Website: lowes
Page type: billing-address
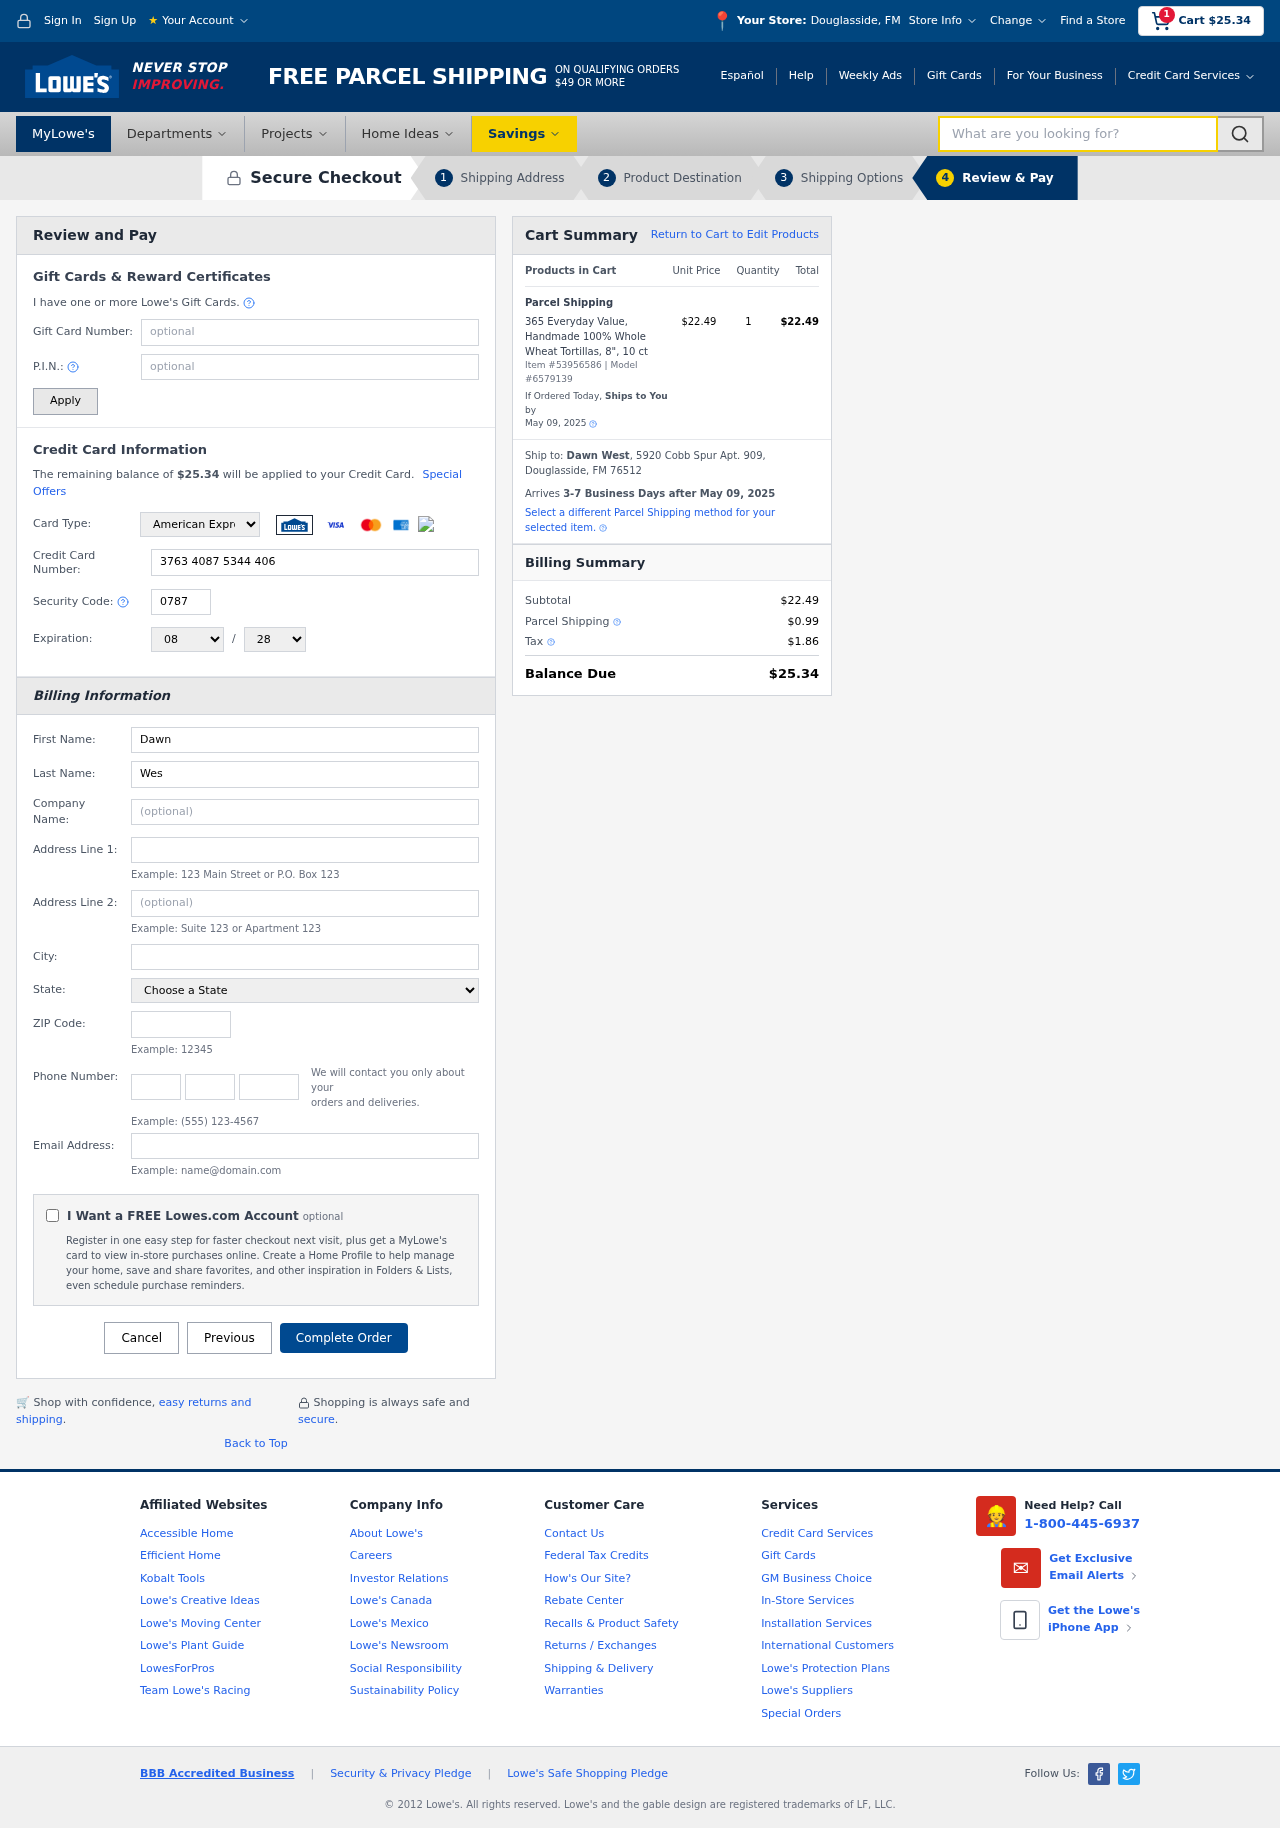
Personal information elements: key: PII_CARD_CVV
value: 0787
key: PII_CARD_EXPIRY_MONTH
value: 08
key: PII_CARD_EXPIRY_YEAR
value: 28
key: PII_CARD_NUMBER
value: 3763 4087 5344 406
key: PII_CARD_TYPE
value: American Express
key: PII_CITY
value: Douglasside
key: PII_CITY_STATE
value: Douglasside, FM
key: PII_COMPANY
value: Sanchez, Bowman and Henry
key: PII_EMAIL
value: dawnwest@yahoo.com
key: PII_FIRSTNAME
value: Dawn
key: PII_FULLNAME
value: Dawn West
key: PII_LASTNAME
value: West
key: PII_PHONE_AREA
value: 655
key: PII_PHONE_PREFIX
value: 877
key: PII_PHONE_SUFFIX
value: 4528
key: PII_POSTCODE
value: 76512
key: PII_STATE
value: FM
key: PII_STREET
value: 5920 Cobb Spur Apt. 909
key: PII_CITY_STATE_ZIP
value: Douglasside, FM 76512
Product elements: key: PRODUCT1_NAME
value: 365 Everyday Value, Handmade 100% Whole Wheat Tortillas, 8", 10 ct
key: PRODUCT1_PRICE
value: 22.49
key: PRODUCT1_QUANTITY
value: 1
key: PRODUCT_ITEM_NUMBER
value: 53956586
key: PRODUCT_MODEL_NUMBER
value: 6579139
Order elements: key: ORDER_SUBTOTAL
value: $25.34
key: ORDER_TOTAL
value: $25.34
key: ORDER_SHIPPING_DATE
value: May 09, 2025
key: ORDER_SUBTOTAL
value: $22.49
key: ORDER_DELIVERY_DATE
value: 3-7 Business Days after May 09, 2025
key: ORDER_SHIPPING_DATE2
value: May 09, 2025
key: ORDER_SUBTOTAL2
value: $22.49
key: ORDER_SHIPPING_COST
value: $0.99
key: ORDER_TAX
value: $1.86
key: ORDER_TOTAL2
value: $25.34
Search elements: key: HEADER_SEARCH
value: What are you looking for?